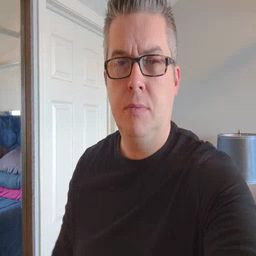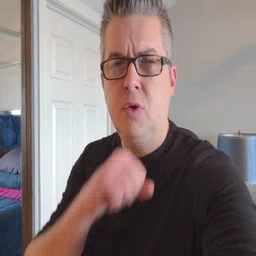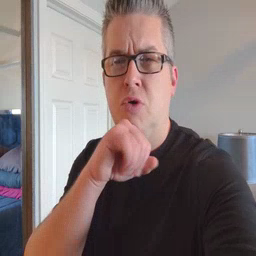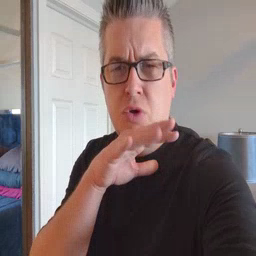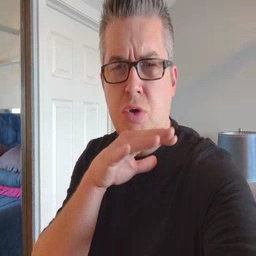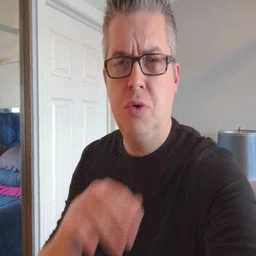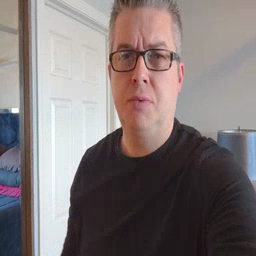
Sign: dirty